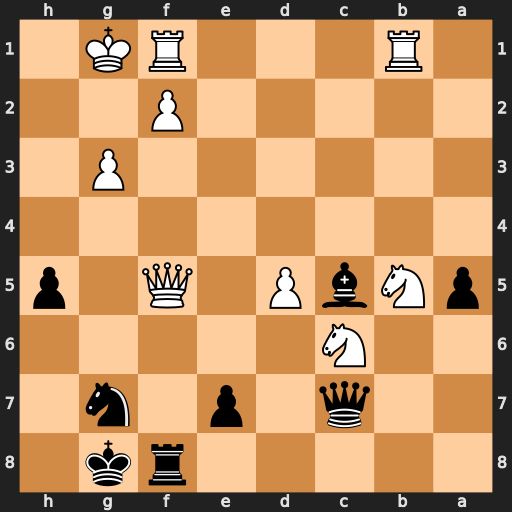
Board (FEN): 5rk1/2q1p1n1/2N5/pNbP1Q1p/8/6P1/5P2/1R3RK1
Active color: b
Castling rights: -
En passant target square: -
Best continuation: Qxg3+ Kh1 Qh4+